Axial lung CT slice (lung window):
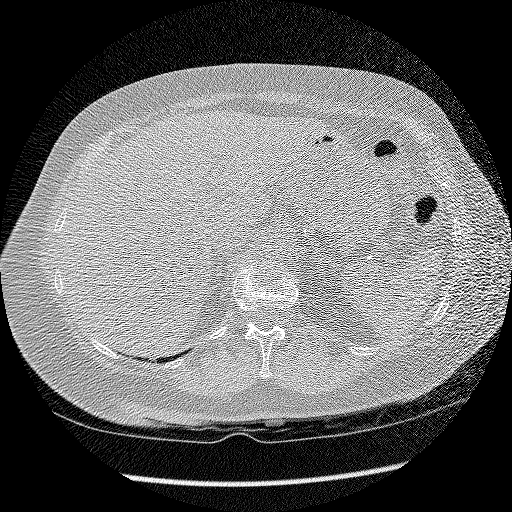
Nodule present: no